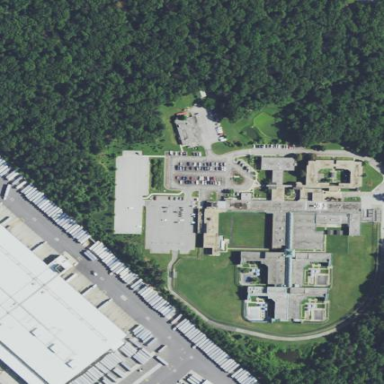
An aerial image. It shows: Hospital providing healthcare services.